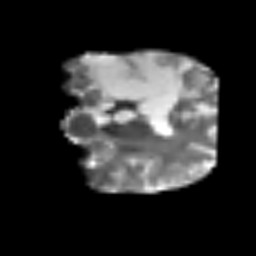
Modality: T2w
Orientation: coronal
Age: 40
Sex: male
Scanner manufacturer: siemens
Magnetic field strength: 3 T
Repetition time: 3.2 s
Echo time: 0.081 s